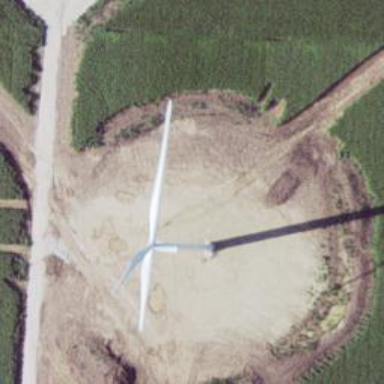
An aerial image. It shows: Wind turbine generating power.